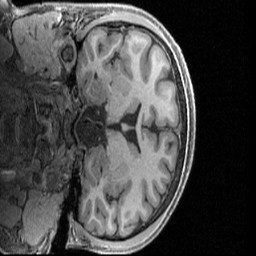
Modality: T1w
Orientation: coronal
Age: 19
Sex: male
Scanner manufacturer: siemens
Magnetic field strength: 3 T
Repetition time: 2.4 s
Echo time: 0.00231 s